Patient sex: M
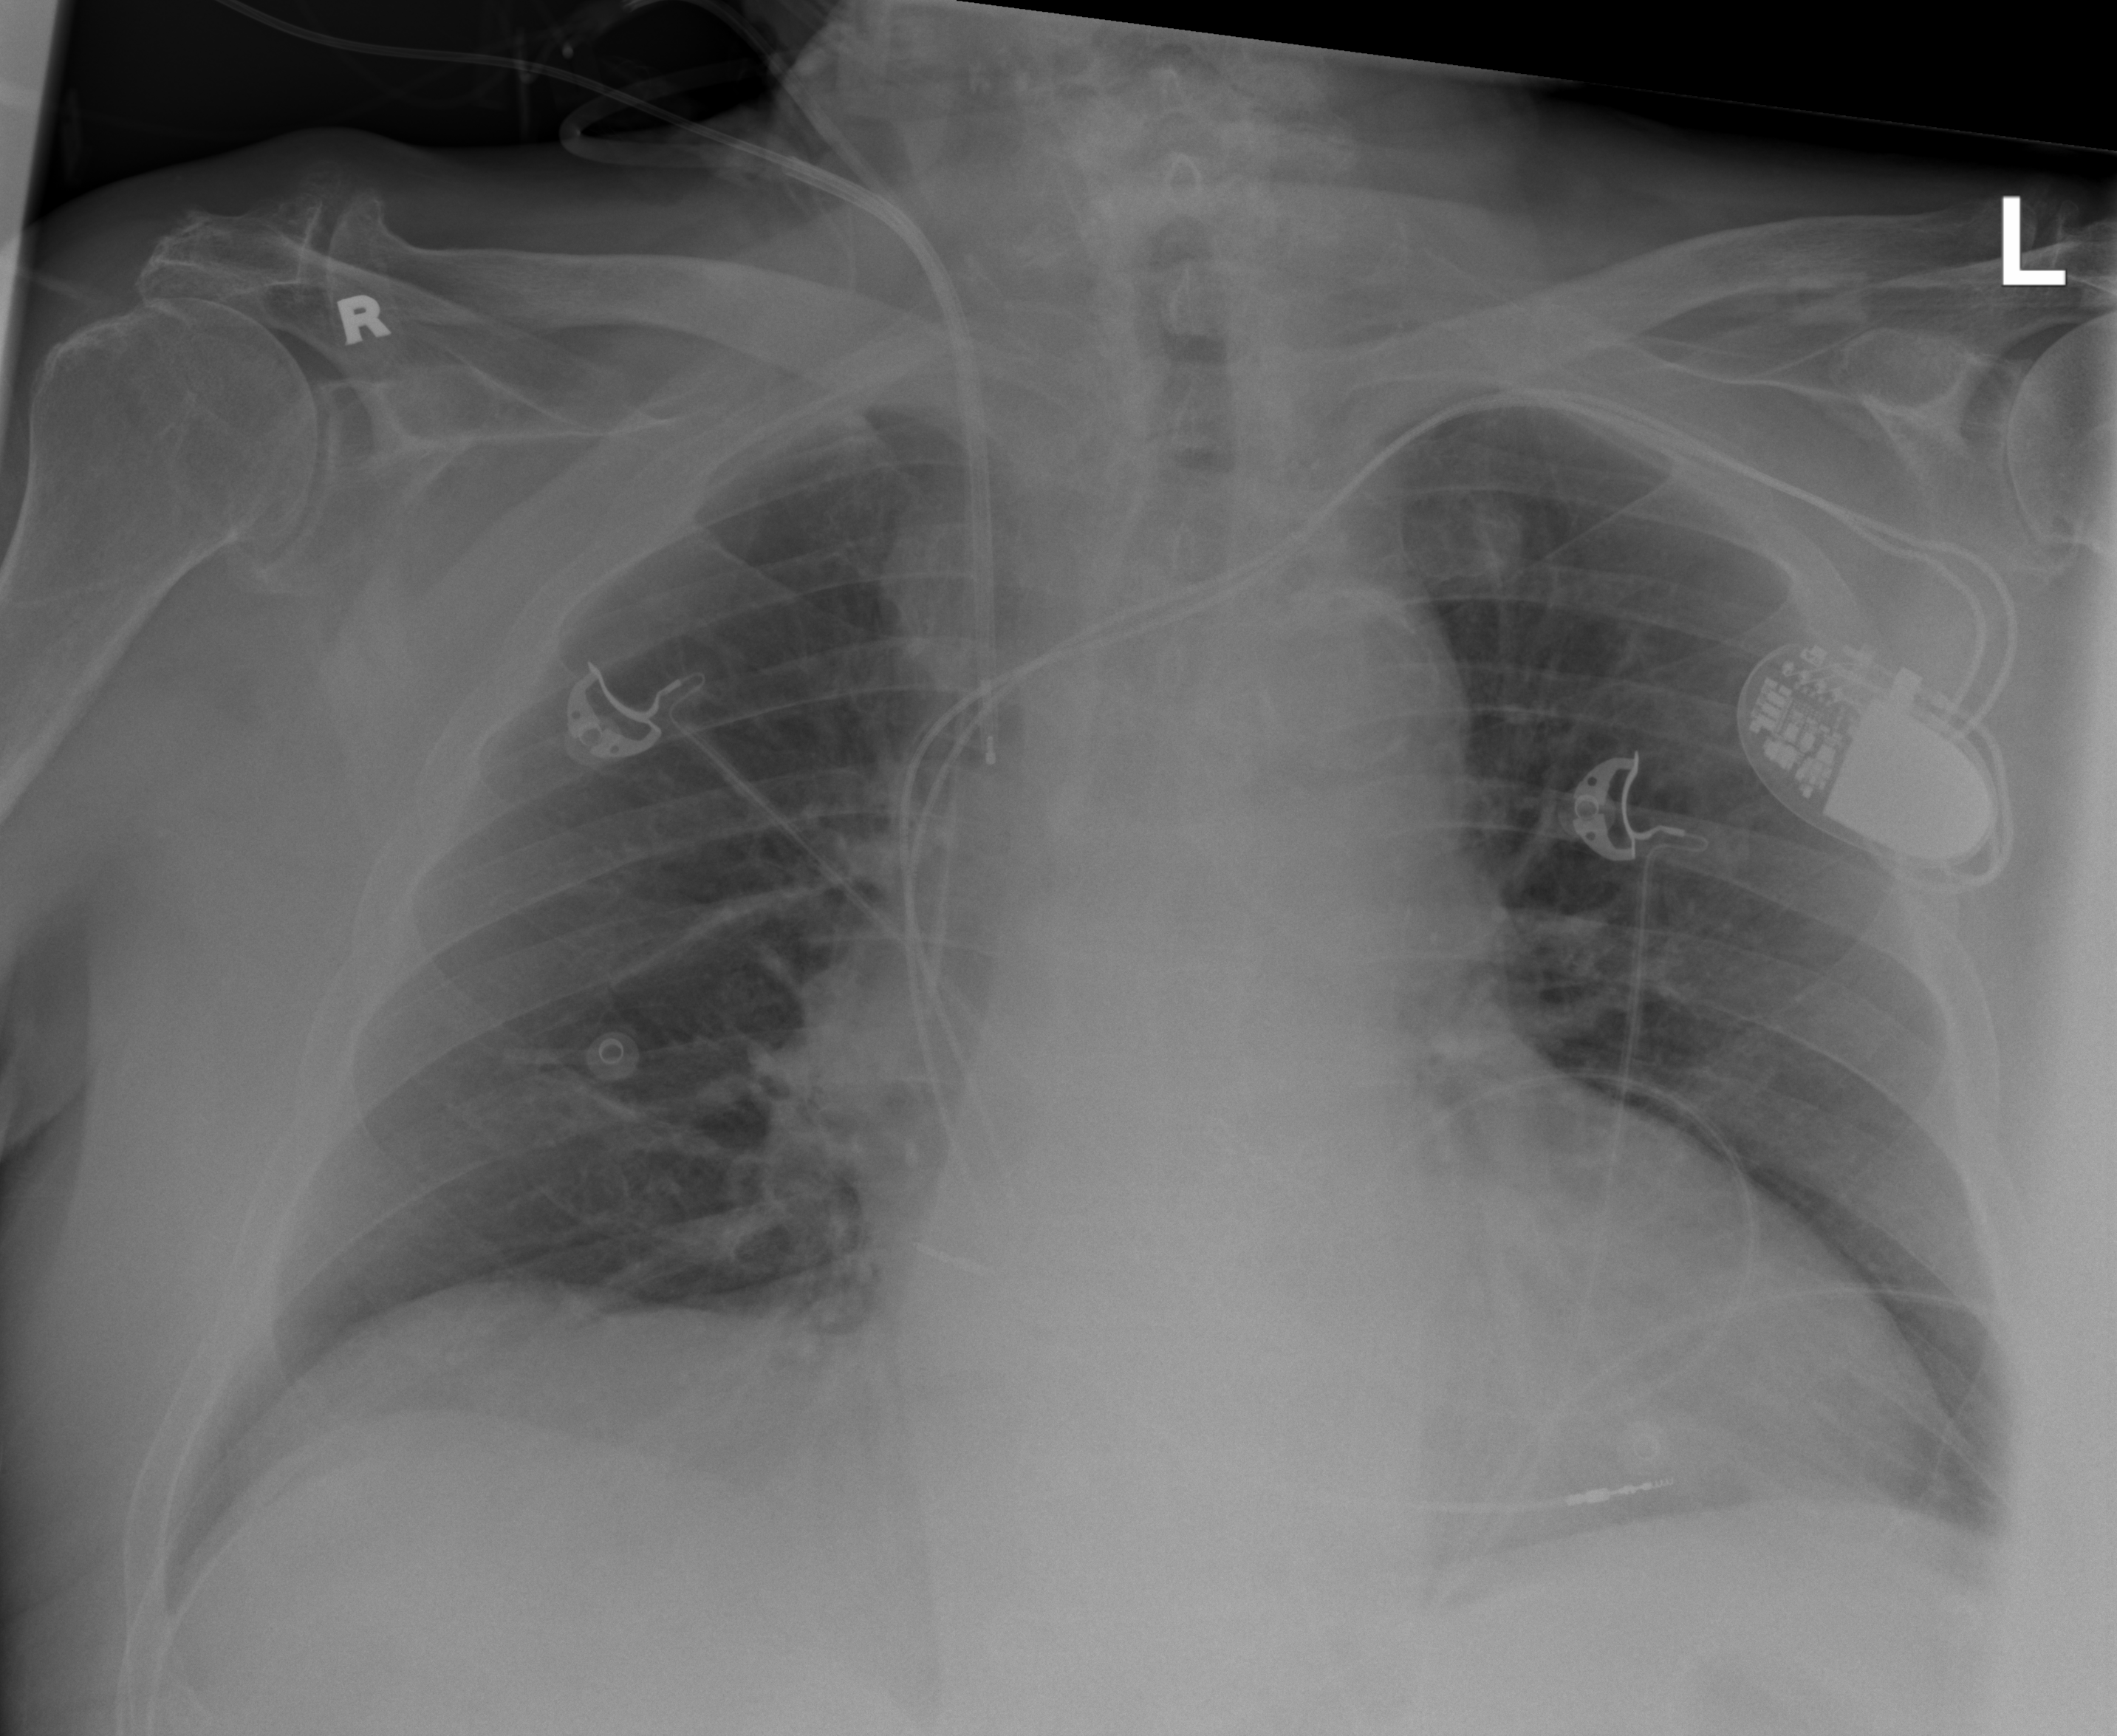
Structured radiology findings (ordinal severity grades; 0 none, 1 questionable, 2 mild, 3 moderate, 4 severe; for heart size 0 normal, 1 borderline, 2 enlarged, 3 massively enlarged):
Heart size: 2
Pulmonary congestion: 2
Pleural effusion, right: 0
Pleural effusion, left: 2
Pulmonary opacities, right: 0
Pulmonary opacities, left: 0
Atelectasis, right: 0
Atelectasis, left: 0